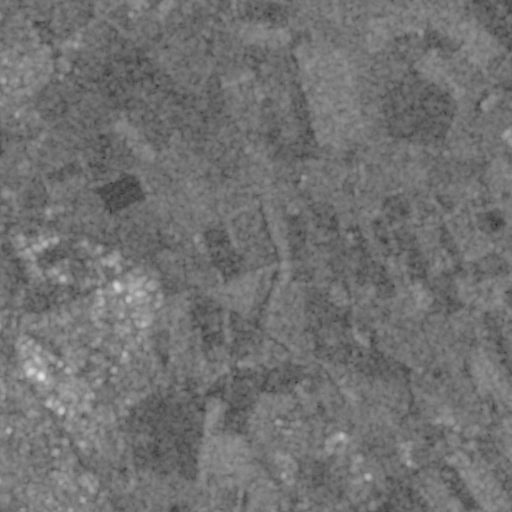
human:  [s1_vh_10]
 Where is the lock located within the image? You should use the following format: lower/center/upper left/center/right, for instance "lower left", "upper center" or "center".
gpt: The lock is located in the lower left of the image.
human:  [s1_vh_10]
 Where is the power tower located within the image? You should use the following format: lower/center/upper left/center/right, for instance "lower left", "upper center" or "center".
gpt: The power tower is located in the right of the image.
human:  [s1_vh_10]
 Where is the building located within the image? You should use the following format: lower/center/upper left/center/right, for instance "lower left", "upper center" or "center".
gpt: There is no building in the image.

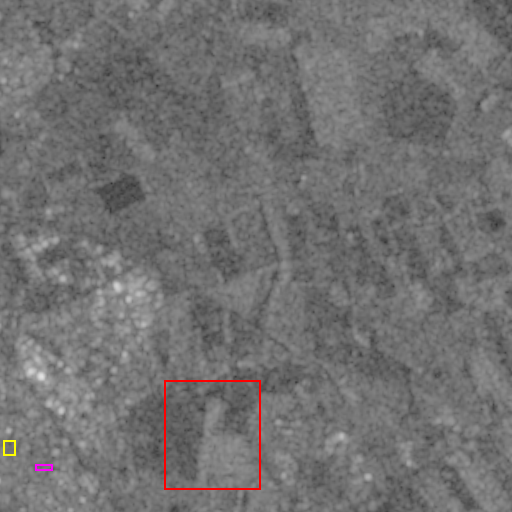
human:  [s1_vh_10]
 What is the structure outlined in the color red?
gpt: The structure outlined in red is a crop field.
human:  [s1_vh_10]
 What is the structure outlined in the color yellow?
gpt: The structure outlined in yellow is a park.
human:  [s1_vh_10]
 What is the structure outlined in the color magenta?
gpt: The structure outlined in magenta is a parking lot.
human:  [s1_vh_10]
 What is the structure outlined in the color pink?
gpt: There is no pink outline.